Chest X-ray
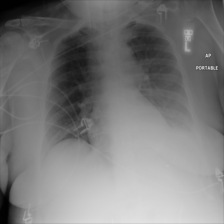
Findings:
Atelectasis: negative
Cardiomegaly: negative
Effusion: negative
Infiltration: negative
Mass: negative
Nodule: negative
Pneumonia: negative
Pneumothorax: negative
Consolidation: negative
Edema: negative
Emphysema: negative
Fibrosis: negative
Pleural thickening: negative
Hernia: negative